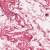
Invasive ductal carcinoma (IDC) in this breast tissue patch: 0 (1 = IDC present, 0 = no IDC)